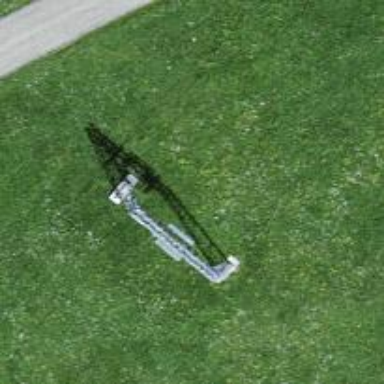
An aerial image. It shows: Pylon for aerialway.